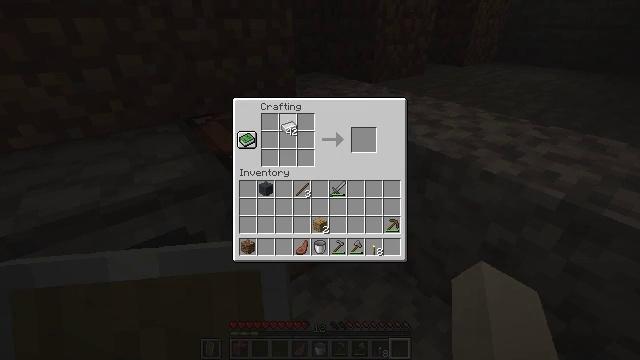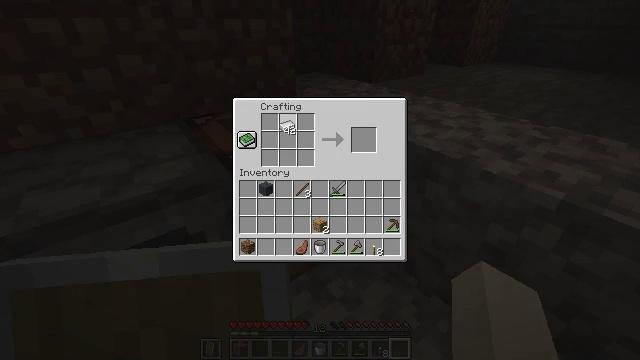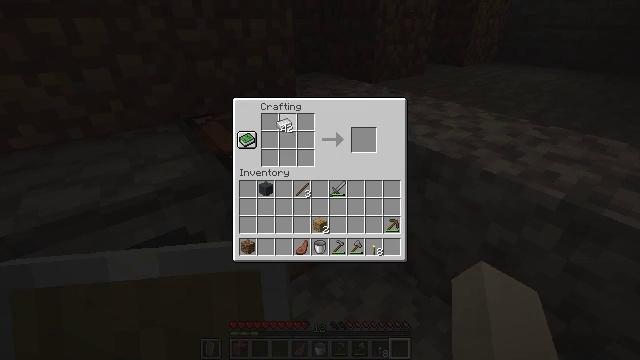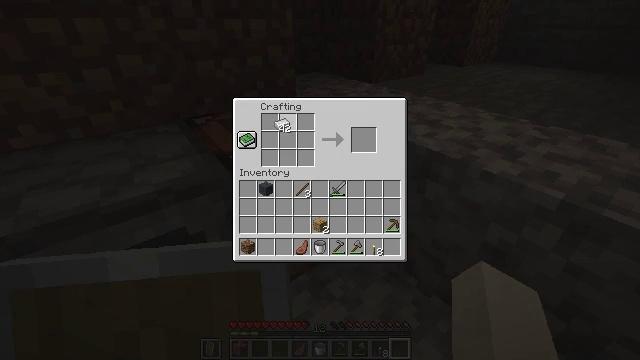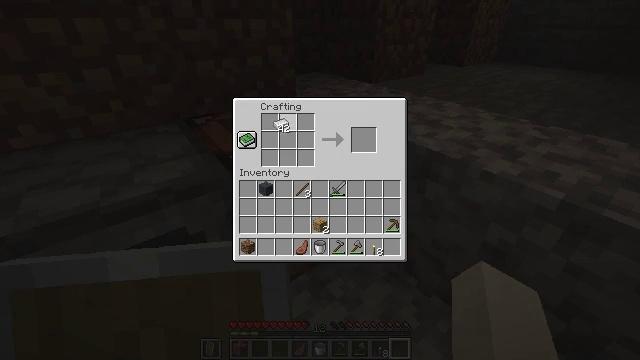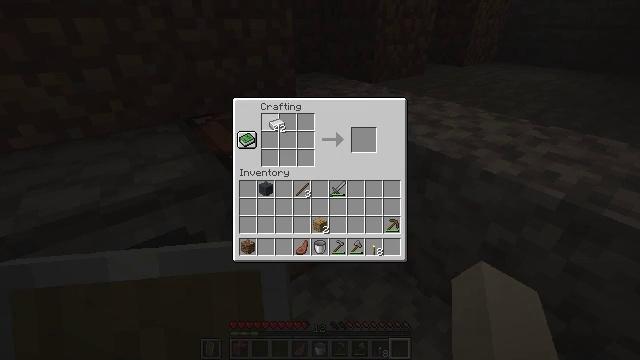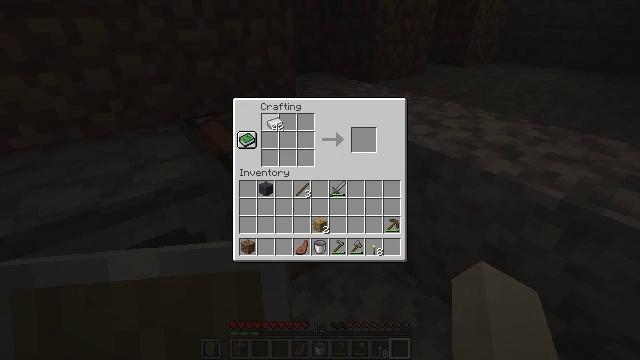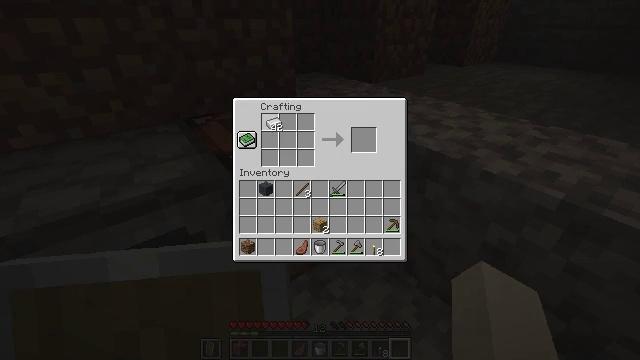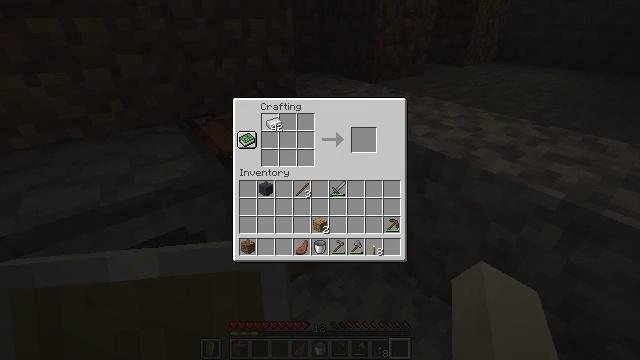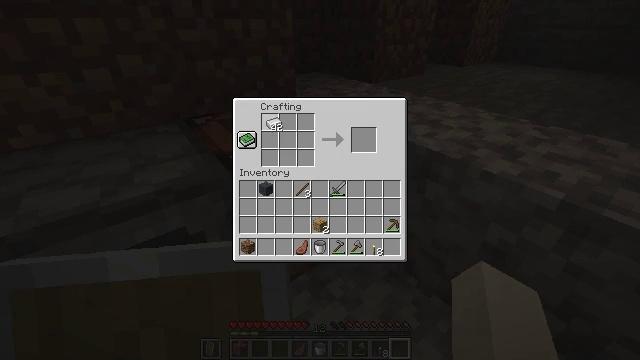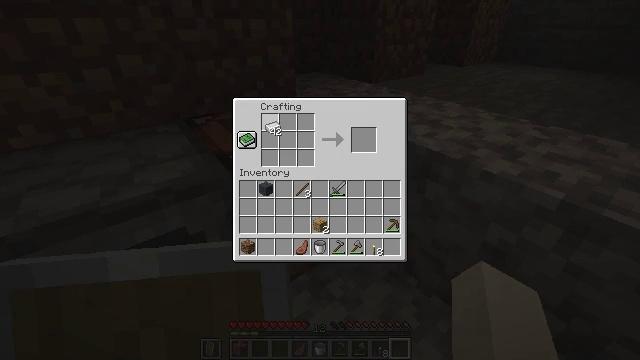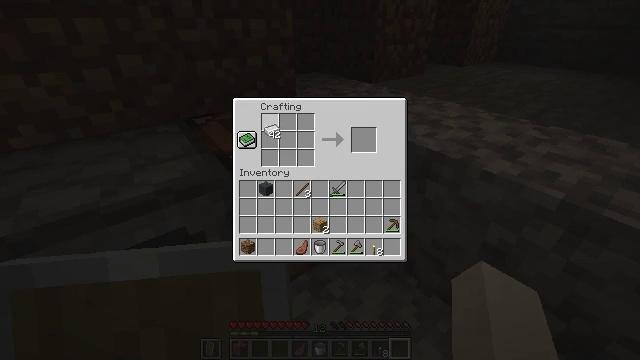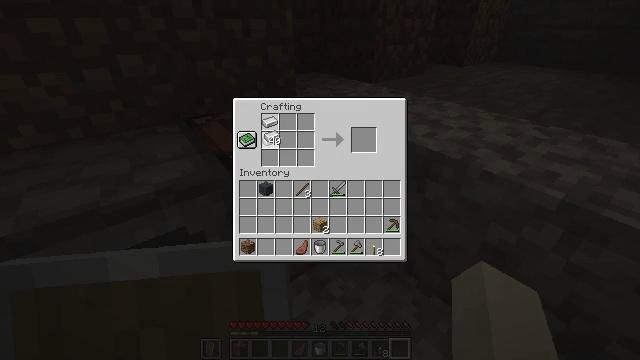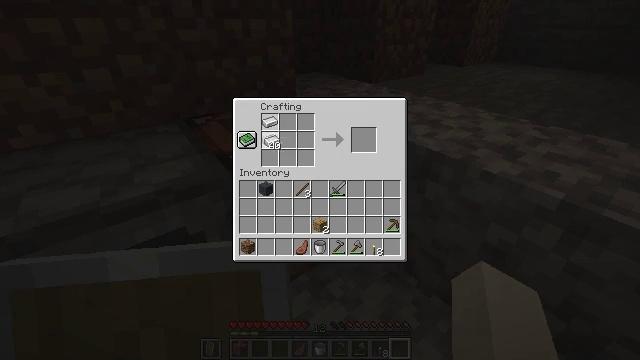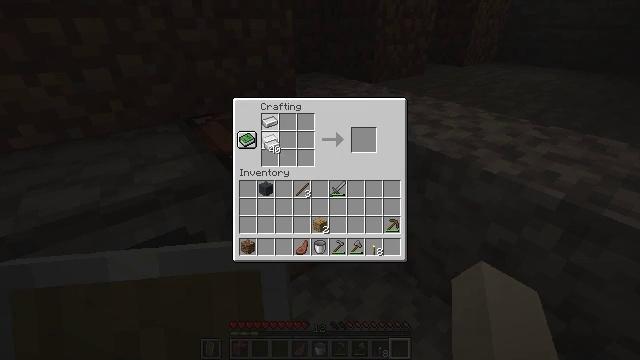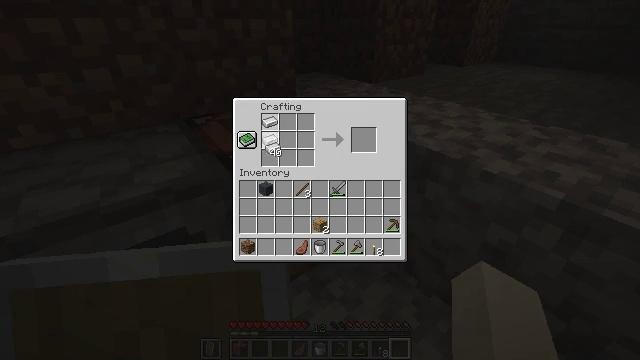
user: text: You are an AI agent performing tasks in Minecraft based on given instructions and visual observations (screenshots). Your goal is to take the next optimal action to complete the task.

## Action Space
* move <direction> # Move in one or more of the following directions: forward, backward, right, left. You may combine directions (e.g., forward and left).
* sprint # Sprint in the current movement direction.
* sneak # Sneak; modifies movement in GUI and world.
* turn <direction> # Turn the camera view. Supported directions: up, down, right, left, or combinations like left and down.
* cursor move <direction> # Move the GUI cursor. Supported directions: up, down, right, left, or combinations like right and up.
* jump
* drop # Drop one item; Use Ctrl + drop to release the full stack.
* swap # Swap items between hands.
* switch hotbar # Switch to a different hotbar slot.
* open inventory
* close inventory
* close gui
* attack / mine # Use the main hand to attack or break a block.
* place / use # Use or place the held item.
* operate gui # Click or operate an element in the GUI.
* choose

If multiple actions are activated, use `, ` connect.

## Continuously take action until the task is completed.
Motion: motion action
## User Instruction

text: Craft an iron chestplate.
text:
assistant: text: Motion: no_op
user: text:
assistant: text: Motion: no_op
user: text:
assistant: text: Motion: no_op
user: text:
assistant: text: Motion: no_op
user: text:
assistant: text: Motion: no_op
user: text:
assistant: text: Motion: no_op
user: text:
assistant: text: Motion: no_op
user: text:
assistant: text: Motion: choose
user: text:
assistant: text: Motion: choose
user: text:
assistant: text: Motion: choose
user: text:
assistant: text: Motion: choose
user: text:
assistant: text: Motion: choose
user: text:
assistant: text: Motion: choose
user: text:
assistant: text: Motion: choose
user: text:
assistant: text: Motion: choose
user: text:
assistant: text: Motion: choose
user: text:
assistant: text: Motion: choose
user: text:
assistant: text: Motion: choose
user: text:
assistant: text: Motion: choose
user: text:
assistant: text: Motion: choose
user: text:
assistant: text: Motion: choose
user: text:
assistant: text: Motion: choose
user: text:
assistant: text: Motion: choose
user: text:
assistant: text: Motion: choose
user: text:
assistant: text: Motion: choose
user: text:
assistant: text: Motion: choose
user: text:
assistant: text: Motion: choose
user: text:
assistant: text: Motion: choose
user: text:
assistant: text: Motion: choose
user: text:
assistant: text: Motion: choose